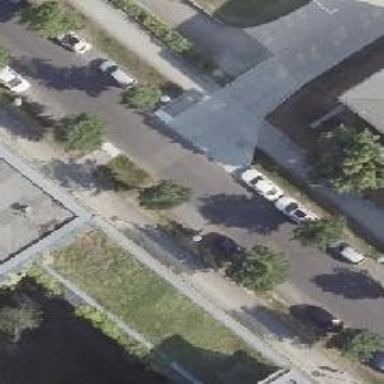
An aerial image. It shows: Unclassified asphalt road with separate sidewalks on both sides. Parking is street-side and parallel to the road.